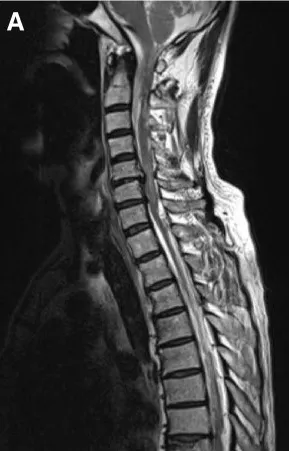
Whole-spine magnetic resonance images of the patient. A, B, C, D: Sagittal and axial T2-weighted images and postcontrast T1-weighted image showing multiple diffuse abnormal signals.
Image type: radiology (mri)